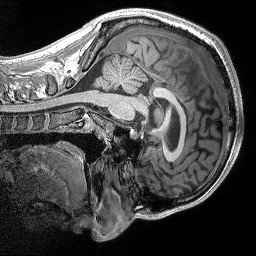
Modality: T1w
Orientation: sagittal
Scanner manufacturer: siemens
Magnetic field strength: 3 T
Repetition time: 2.3 s
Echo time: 0.00298 s